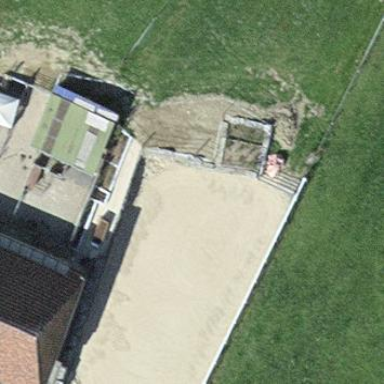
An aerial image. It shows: Equestrian sports pitch with sandy surface for leisure land activities.